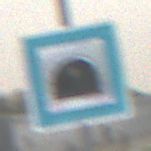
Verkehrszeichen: Tunnel
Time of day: MorningAfternoon
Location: Outdoor (Suburban)
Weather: Overcast
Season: NotSpecified
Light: Natural